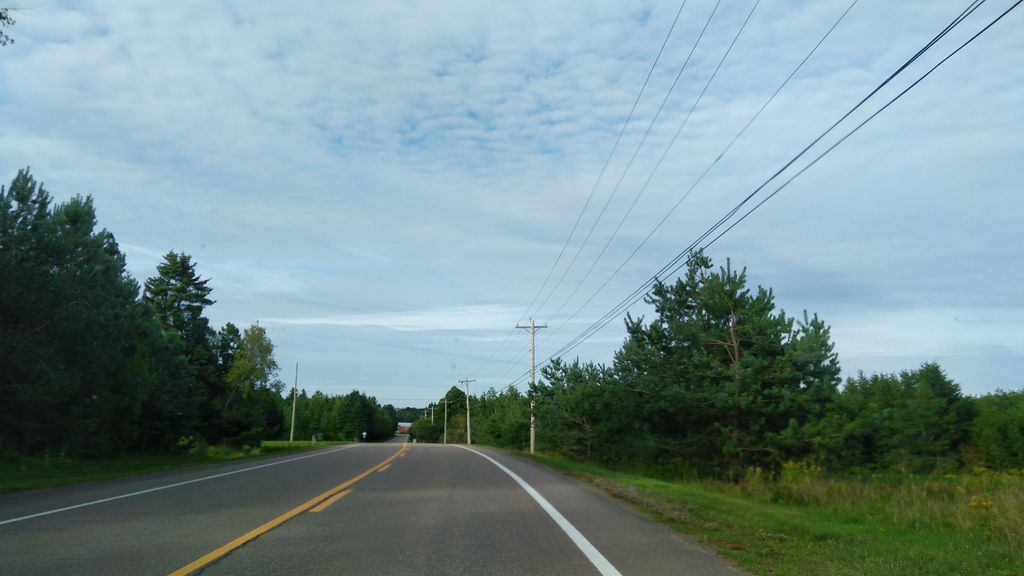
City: charlottetown